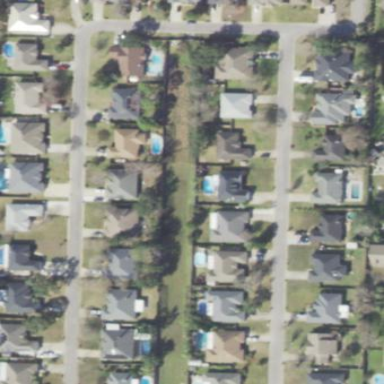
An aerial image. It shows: This residential area consists of single-family homes.